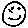
Label: smiley face